Question: Here is my data:
'''
mydata <- data.frame (grp = c( 1, 1, 1, 1, 1, 1, 1, 1, 1,
2,2, 2, 2,2, 2, 2, 2, 2),
grp1 = c("A", "A", "A", "A", "A", "B", "B", "B", "B" ,
"A", "A", "A", "A", "B", "B", "B", "B", "B"),
namef = c("M1", "M3", "M2", "M4", "M5","M1", "M3", "M4",
"M0", "M6", "M7", "M8", "M10", "M6", "M7", "M8", "M9", "M10"),
dgp = c(1, 1, 1, 1, 1, 1.15, 1.15,1.15, 1.15 ,
2, 2, 2, 2,2.15, 2.15, 2.15, 2.15, 2.15),
position = c(1.1, 2.1, 3.2, 4.1, 5.0,
1.1, 2.0, 5.0, 6.2, 1.0,3.0, 4.1, 5.0,
1.0, 2.1, 3.01, 4.0, 5.02))
require(ggplot2)
plt <- ggplot(mydata) + geom_point(aes(position, dgp,
group = factor(dgp)), size = 2, colour = "purple") +
geom_text(data = mydata,aes(x=position,y=dgp + 0.05,
label=namef))
'''
plt
I want to connect point with same label from variable namef.

I thought geom_segment is appropriate to handle the situation:
'''
require(grid)
plt + geom_segment(aes(xend = position, yend = dgp),
arrow = arrow(length = unit(0.1,"cm")))
'''
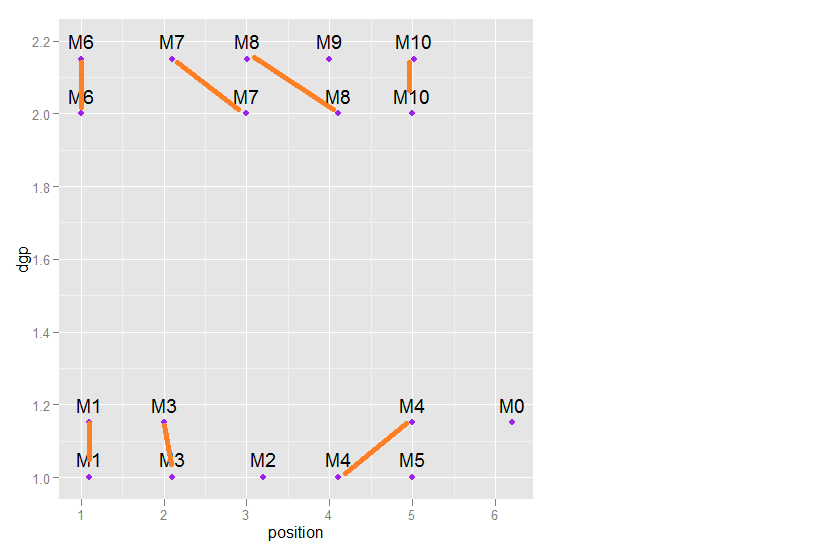
Answer: 'geom_line' will connect points according to the 'group' aesthetic, so:
'''
ggplot(mydata, aes(position, dgp, group = namef)) +
geom_point(size = 2, colour = "purple") +
geom_line() +
geom_text(data = mydata,aes(x=position,y=dgp + 0.05, label=namef))
'''
gets you this:

Also, it's generally better to put the 'aes()' call in your original call to 'ggplot', and then only add an 'aes()' or 'data' argument to the individual geoms if you need to override
some aesthetics.